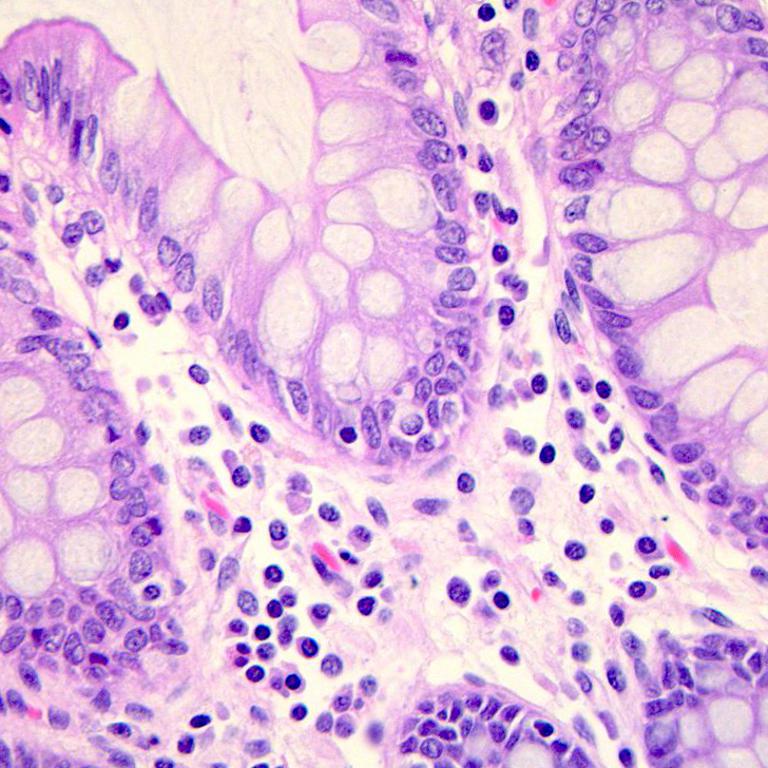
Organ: colon
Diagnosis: benign